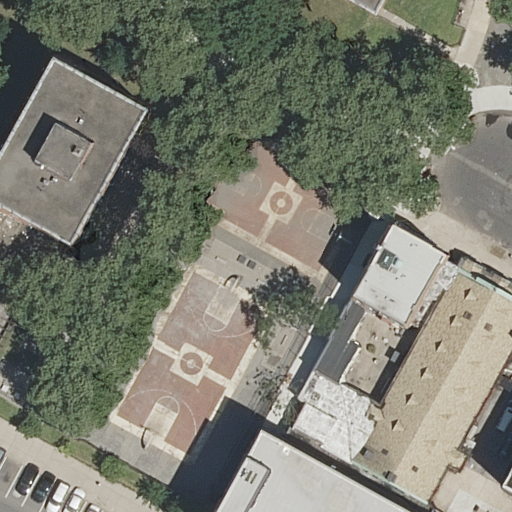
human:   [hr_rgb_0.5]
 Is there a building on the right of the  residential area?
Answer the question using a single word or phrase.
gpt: yes

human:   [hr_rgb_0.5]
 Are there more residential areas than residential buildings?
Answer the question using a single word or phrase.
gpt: no

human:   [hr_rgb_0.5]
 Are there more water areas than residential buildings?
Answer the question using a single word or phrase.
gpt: no

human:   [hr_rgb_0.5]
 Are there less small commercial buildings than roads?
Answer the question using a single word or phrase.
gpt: yes

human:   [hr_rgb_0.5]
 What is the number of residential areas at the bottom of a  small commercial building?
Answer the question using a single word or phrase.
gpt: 0

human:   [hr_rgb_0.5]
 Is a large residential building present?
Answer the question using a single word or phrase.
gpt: yes

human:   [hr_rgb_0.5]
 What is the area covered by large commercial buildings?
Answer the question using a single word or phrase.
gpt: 0m2

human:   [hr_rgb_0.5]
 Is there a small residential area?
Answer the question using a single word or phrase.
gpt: no

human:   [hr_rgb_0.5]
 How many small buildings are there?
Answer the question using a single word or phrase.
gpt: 2

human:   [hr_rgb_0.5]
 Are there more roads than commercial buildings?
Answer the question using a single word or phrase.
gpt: yes

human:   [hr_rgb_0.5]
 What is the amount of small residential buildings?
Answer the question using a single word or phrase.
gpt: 1

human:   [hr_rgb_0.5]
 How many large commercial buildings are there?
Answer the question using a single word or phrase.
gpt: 0

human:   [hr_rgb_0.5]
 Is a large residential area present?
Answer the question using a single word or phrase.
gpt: no

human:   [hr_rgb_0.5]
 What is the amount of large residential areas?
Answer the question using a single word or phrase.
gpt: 0

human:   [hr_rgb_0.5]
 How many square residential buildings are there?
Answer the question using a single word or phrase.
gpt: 0

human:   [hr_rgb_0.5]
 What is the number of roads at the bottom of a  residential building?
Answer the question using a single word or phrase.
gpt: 2

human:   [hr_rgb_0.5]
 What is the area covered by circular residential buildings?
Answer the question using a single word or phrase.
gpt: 0m2

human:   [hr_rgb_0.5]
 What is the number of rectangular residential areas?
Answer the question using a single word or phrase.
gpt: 1

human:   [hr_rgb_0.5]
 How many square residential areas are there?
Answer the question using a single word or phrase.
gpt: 0

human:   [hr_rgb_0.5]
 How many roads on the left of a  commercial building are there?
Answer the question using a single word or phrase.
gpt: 0

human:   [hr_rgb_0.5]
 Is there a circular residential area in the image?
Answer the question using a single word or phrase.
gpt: no

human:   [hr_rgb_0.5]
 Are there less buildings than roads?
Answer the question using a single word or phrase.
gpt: no

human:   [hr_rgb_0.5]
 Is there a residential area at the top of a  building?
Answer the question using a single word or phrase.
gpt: yes

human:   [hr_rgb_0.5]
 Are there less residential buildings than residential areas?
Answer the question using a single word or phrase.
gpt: no

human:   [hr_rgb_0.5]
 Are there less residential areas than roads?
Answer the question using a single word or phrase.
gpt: yes

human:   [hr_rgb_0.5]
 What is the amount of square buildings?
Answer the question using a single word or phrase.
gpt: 0

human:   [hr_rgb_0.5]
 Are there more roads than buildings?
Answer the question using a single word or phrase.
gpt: no

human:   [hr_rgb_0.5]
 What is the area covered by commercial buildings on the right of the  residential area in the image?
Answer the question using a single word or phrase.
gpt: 0m2

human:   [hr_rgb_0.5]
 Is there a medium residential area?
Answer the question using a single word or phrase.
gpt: yes

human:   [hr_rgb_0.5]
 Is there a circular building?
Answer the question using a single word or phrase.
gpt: no

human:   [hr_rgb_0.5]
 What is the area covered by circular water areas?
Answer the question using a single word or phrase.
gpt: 0m2

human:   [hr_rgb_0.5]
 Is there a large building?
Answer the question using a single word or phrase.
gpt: yes

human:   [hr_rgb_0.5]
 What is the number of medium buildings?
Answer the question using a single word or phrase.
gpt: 2

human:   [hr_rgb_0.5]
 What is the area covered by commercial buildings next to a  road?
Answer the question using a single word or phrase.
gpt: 0m2

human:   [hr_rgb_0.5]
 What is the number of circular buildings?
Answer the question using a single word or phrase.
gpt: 0

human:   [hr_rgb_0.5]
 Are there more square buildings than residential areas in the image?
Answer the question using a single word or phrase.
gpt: no